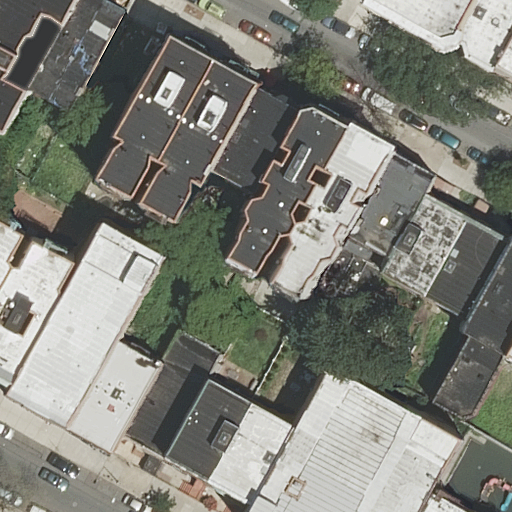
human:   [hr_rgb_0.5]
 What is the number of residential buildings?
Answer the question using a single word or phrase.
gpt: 23

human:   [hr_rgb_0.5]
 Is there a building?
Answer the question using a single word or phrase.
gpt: yes

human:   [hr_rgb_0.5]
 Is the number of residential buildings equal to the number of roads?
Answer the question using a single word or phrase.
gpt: no

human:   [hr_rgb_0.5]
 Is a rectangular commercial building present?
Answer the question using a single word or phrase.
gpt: no

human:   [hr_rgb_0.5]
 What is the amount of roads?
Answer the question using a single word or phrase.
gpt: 2

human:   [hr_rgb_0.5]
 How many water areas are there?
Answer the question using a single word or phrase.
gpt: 0

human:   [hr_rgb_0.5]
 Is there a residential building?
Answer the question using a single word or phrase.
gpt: yes

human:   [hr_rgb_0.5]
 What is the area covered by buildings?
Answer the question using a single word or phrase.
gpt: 4957m2

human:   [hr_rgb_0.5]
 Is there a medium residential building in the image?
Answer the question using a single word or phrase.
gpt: yes

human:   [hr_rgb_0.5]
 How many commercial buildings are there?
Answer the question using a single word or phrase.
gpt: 0

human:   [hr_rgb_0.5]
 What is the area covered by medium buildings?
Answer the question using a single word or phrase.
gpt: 3496m2

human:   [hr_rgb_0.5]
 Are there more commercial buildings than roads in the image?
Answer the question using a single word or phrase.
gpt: no

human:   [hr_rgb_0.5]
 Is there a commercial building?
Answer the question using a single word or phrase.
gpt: no

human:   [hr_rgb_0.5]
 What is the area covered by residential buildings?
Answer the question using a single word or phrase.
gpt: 4957m2

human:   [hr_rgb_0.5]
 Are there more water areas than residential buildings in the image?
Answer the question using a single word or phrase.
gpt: no

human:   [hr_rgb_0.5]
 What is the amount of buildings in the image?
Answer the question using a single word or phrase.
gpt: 23

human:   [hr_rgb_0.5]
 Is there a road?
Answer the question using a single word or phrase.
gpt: yes

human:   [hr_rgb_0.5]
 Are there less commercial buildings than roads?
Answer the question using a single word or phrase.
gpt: yes

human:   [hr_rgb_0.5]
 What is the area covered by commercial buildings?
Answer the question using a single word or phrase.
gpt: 0m2

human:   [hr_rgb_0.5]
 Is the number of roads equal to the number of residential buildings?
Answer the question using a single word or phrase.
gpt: no

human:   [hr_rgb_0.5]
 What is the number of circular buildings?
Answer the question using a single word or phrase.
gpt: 0

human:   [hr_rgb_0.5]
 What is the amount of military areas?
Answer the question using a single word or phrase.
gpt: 0

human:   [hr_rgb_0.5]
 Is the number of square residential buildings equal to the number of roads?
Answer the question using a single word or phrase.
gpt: no

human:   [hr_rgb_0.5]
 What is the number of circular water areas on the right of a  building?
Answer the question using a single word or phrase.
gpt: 0

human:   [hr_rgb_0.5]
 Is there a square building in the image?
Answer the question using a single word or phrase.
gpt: no

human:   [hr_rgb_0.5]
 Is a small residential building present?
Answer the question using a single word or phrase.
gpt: yes

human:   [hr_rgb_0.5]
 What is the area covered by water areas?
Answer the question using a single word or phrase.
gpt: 0m2

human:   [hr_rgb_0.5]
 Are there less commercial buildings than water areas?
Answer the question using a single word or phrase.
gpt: no

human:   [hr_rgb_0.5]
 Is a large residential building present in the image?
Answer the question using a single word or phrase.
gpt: yes

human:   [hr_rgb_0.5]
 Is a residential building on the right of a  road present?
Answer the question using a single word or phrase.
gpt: yes

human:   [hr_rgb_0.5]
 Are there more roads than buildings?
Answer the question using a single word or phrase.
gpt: no

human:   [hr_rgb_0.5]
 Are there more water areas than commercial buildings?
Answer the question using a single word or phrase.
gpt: no

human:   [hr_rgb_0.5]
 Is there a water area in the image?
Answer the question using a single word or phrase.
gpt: no

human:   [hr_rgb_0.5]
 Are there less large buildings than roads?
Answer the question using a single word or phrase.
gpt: no

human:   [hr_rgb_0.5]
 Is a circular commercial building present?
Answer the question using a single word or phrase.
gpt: no

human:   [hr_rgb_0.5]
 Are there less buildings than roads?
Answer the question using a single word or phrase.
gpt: no

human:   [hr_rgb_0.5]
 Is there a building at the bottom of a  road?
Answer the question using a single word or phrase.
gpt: yes

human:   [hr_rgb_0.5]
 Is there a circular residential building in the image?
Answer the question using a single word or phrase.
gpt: no

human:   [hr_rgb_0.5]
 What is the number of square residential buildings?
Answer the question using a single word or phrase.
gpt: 0

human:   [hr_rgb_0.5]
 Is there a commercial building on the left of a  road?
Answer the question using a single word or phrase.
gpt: no

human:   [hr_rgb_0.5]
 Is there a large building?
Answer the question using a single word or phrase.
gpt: yes

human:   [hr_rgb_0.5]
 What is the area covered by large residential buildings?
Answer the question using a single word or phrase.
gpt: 1280m2

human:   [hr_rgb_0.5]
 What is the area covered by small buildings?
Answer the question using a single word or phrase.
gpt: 180m2

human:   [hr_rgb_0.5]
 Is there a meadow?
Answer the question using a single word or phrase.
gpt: no

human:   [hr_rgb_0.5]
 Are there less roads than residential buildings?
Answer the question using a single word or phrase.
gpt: yes

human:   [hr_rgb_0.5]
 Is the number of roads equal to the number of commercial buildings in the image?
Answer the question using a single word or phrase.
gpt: no

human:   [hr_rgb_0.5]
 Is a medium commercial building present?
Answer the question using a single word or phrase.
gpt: no

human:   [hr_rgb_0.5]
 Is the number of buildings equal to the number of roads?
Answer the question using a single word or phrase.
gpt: no

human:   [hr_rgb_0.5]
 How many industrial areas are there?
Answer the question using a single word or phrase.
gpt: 0

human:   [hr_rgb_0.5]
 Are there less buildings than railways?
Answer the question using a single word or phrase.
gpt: no

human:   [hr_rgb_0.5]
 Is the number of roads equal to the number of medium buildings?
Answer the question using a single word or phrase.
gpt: no

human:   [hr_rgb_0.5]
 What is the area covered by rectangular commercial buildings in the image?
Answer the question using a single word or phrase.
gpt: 0m2

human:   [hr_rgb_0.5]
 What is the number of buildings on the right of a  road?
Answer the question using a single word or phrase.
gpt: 20

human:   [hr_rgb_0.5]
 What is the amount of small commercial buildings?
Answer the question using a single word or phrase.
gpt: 0

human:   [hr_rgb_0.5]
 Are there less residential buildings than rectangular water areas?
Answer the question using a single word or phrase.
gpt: no

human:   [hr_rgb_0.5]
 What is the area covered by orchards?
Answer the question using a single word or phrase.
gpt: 0m2

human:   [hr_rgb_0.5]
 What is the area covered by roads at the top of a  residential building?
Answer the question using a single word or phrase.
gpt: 0m2

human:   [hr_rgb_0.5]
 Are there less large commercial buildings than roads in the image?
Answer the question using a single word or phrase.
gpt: yes

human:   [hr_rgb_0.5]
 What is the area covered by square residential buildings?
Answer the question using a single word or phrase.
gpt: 0m2

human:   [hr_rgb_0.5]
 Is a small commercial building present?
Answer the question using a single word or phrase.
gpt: no

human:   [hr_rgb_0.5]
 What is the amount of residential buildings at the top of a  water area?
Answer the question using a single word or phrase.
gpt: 0

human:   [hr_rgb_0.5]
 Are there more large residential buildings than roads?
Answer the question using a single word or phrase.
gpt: no

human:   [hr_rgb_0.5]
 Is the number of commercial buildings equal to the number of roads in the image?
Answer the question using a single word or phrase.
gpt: no

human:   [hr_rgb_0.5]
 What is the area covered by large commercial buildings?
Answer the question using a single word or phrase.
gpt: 0m2